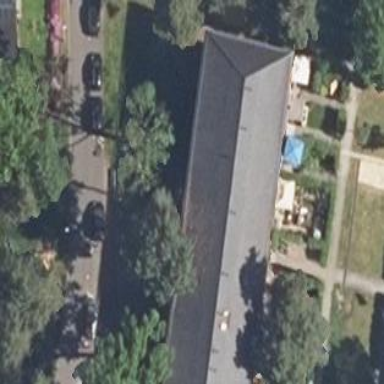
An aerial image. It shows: Building with hipped roof in grey color.